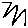
Label: zigzag